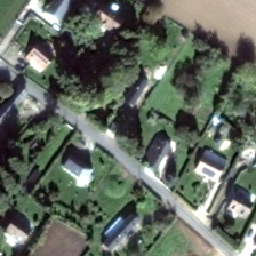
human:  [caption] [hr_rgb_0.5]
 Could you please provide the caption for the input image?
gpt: some trees distribute in a residential which is in the meadow .

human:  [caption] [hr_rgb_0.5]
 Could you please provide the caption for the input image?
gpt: here we can see several houses with trees and meadows sits next to a desert .

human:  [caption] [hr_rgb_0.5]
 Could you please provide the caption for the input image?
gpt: On both sides of the road was a bare garden.

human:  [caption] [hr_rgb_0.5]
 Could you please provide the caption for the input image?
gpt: Beside the bare ground there are several houses with gardens on either side of the road.

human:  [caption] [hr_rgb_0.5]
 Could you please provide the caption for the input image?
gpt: next to a bare land there are some houses with gardens on both sides of a road.